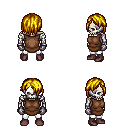
a pixel art fantasy rpg character, male body template, skeleton, brown tunic, white pants, blonde bangs hairstyle, metal gloves, maroon shoes, four views (front, back, left, right), 2x2 character sprite sheet, small pixel art, hard edges, no anti-aliasing